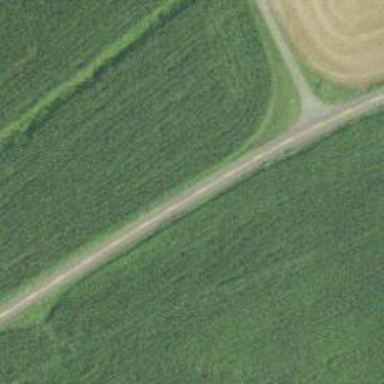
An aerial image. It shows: Tertiary road.